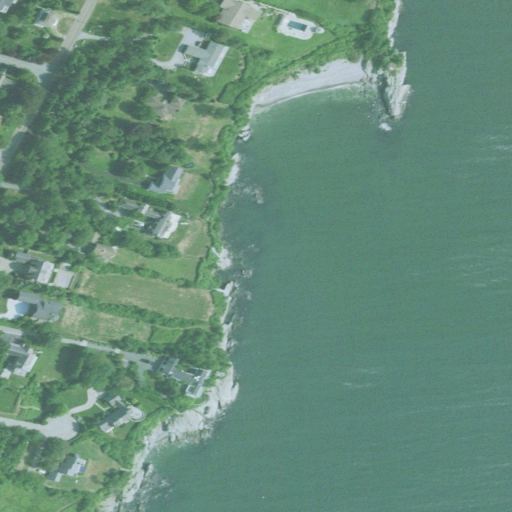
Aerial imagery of beach in Rhode Island named Peckham Beach containing open water, grassland, barren land, medium intensity development, low intensity development, evergreen forest, open development, high intensity development, and deciduous forest